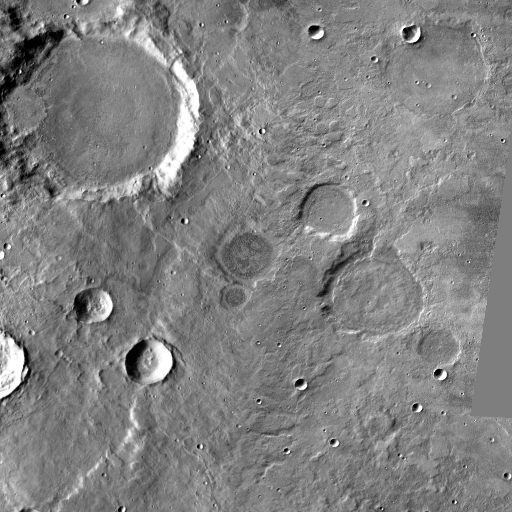
Crater classes present: Background, Other, Buried